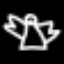
Label: angel